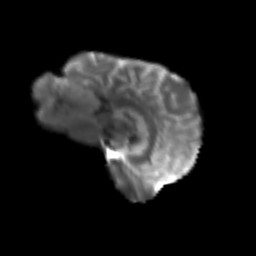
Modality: T2w
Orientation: sagittal
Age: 55
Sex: male
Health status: ill
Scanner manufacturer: siemens
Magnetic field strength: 3 T
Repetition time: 8.7 s
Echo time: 0.11 s